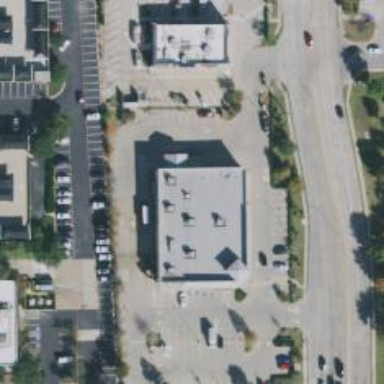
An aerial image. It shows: Pharmacy providing healthcare services.